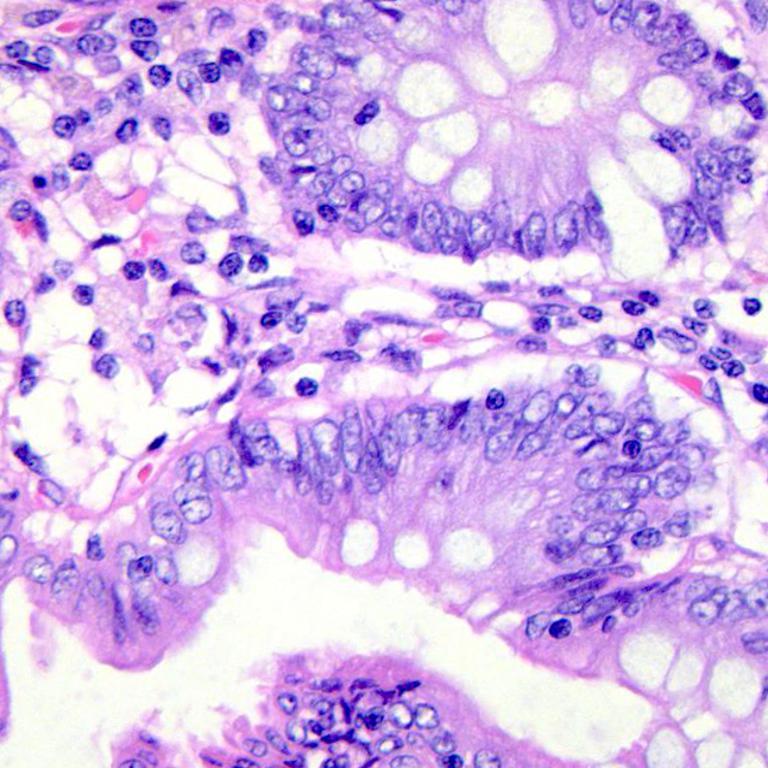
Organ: colon
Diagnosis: benign